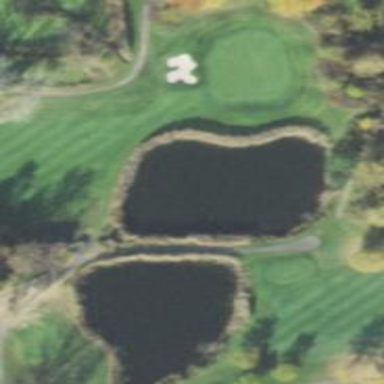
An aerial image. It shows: Path for both road and golf.